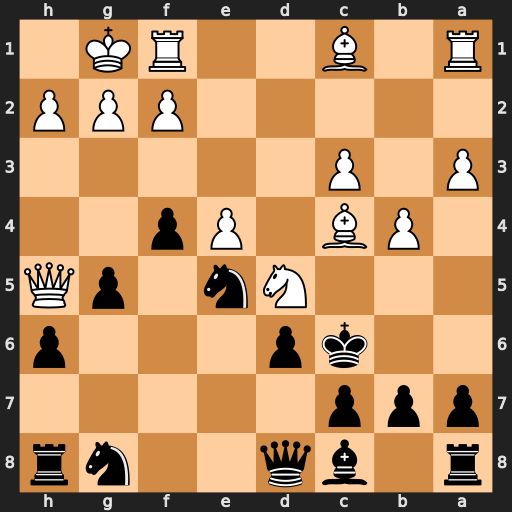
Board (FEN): r1bq2nr/ppp5/2kp3p/3Nn1pQ/1PB1Pp2/P1P5/5PPP/R1B2RK1
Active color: b
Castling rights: -
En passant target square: -
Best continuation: Bg4 Qxg4 Nxg4